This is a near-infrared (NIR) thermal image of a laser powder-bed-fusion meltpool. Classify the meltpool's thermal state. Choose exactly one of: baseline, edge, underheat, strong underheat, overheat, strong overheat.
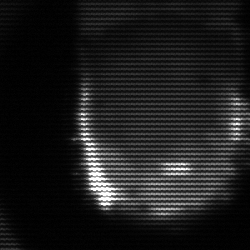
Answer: baseline